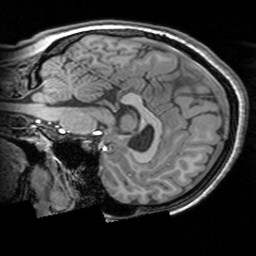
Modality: T1w
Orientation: sagittal
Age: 23
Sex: female
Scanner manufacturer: siemens
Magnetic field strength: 3 T
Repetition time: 1.63 s
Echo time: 0.00311 s